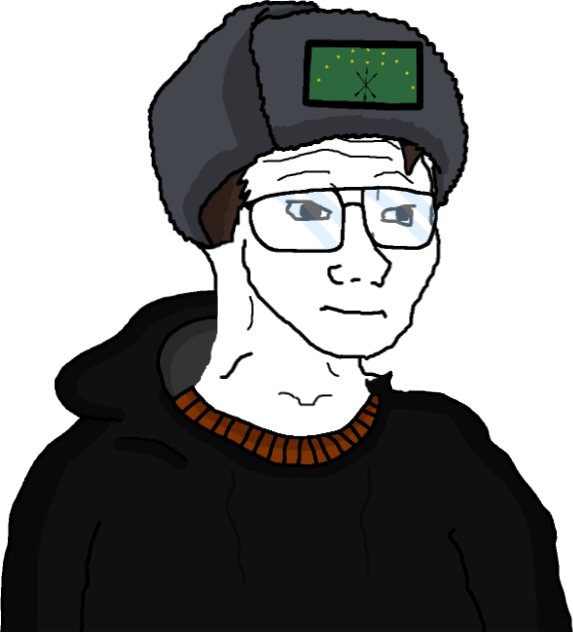
Label: 5_Doomer